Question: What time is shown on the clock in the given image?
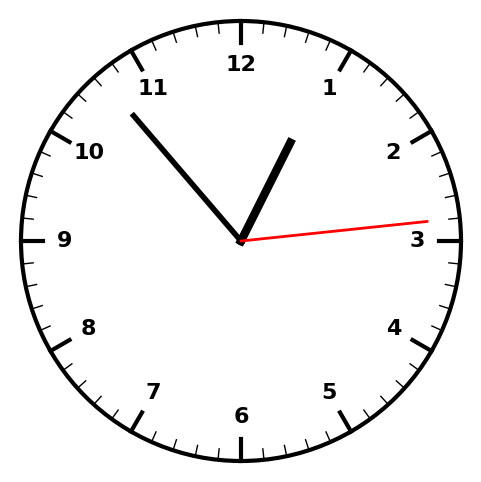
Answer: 12:53:14